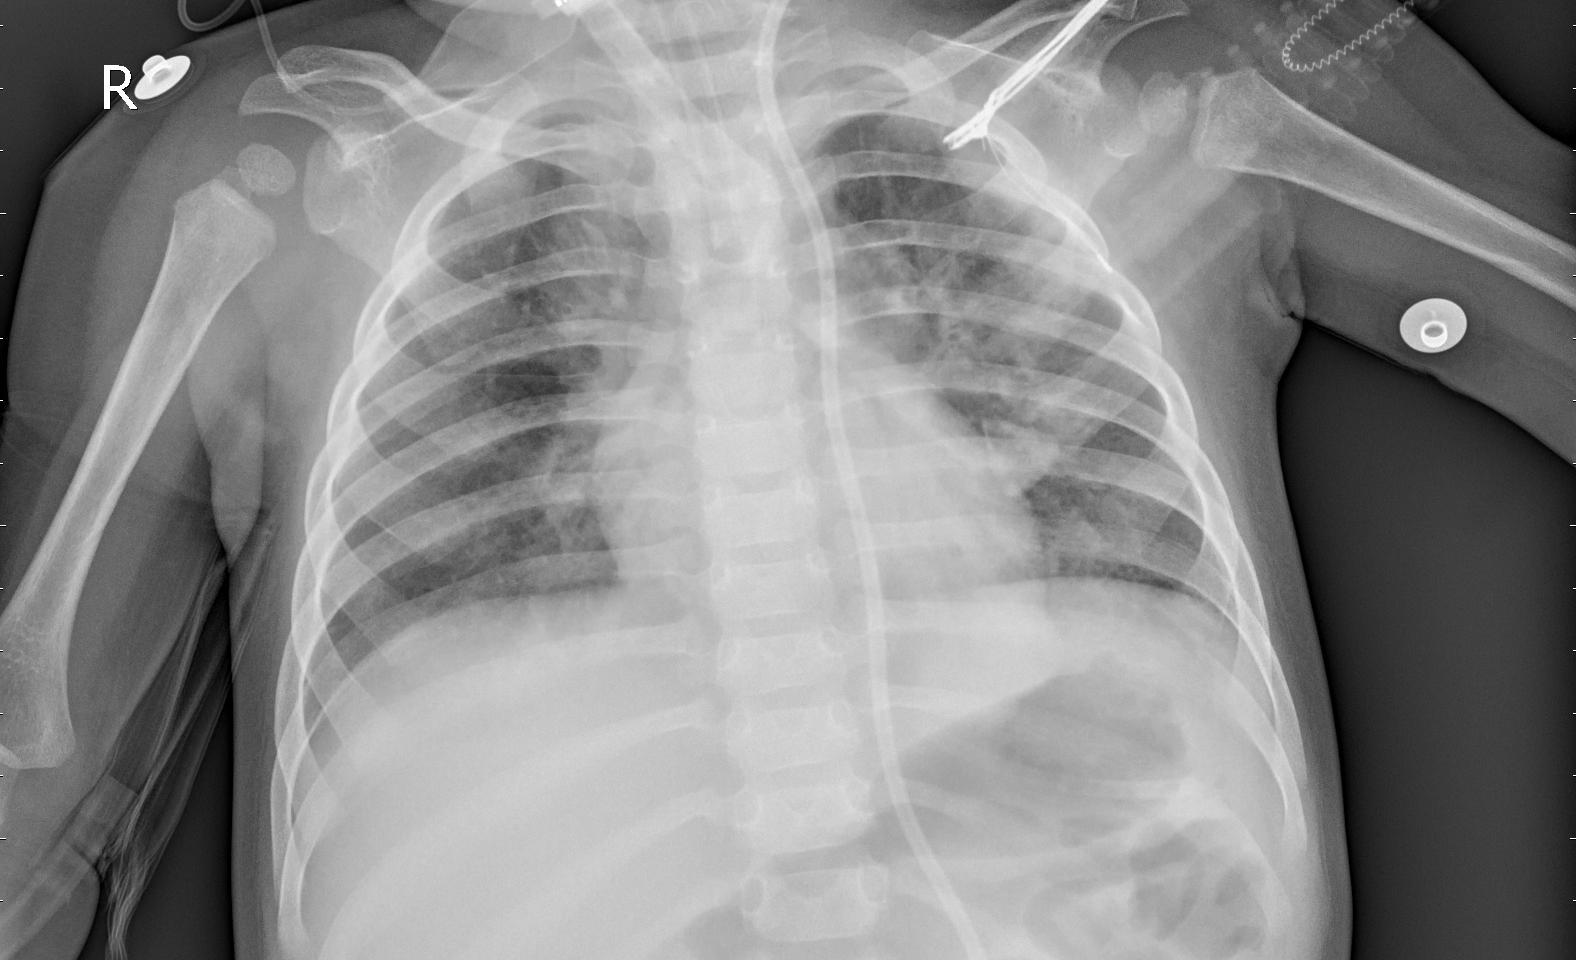
Diagnosis: PNEUMONIA